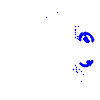
Particle: electron